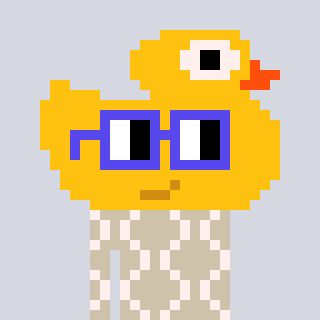
a pixel art character with square blue glasses, a ducky-shaped head and a bege-colored body on a cool background